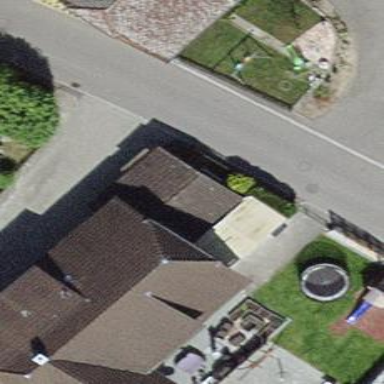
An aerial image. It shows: Garage building.